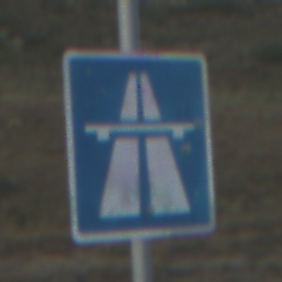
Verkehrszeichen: Autobahn
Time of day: SunriseSunset
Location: Outdoor (RoadRail)
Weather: PartlyCloudy
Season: NotSpecified
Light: Natural